Question: Can anyone please help me get the external page that the Cordova InAppBrowser loads on Android app to fit to the phone screen size ?.
I am invoking the inapp browser from a Sencha Touch app using the follwing code.
'''
var opt = 'location=no,clearcache=yes,closebuttoncaption=Back,EnableViewPortScale=yes';
window.open('http://sg-prod-mobilityapi.cloudapp.net','_blank', opt);
'''
When ever I invoke the url I get the following screen
Could anyone please help me out ?.
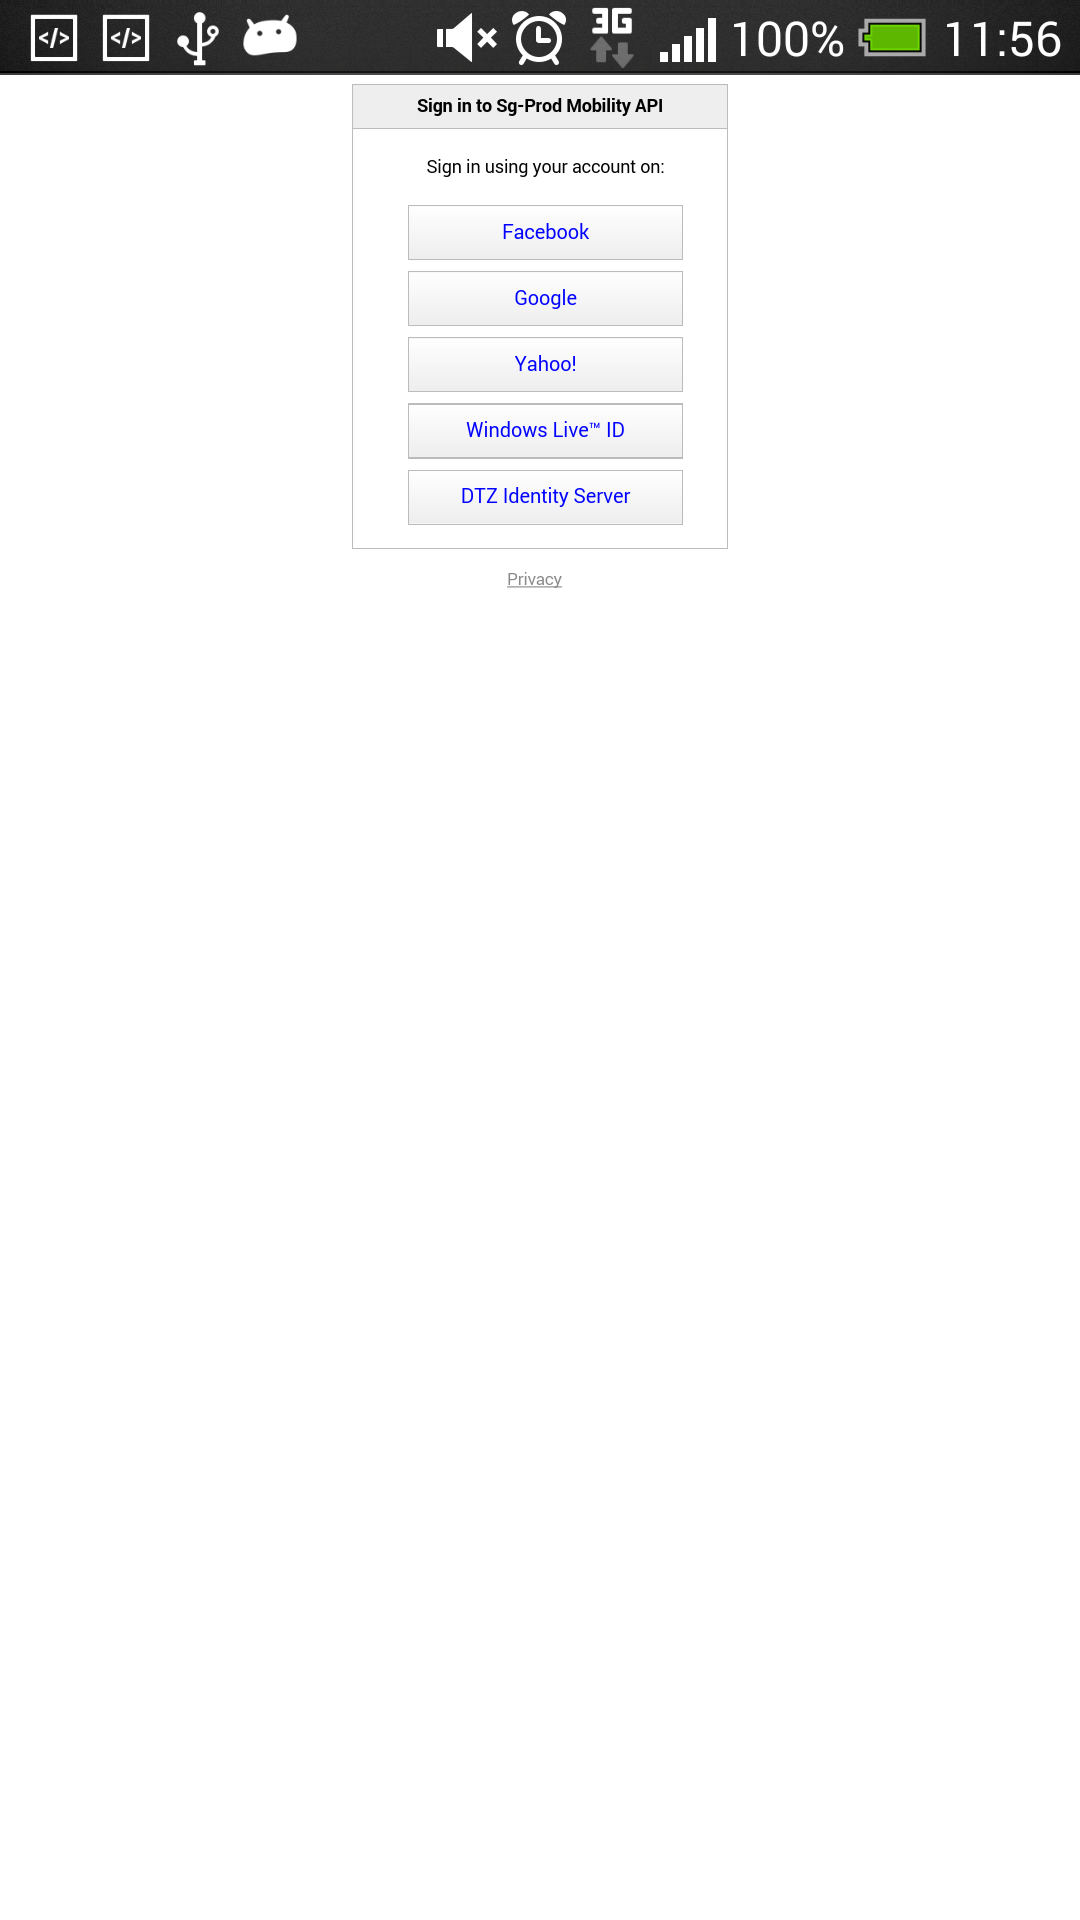
Answer: If the external page fit to the browser viewport, it should have a responsive design. I gone through that <URL>, in that the middle div is set with fixed width and height of 340x380 px. you can only enable the zooming in in app browser.
Also phonegap allow you to execute some scripts after loading the url, just like injecting scripts.
'''
var iabRef = window.open('http://sg-prod-mobilityapi.cloudapp.net', '_blank', 'location=yes');
iabRef.addEventListener('loadstop', replaceCustomStyle);
function replaceCustomStyle() {
iabRef.executeScript({
code: "var itm = document.querySelector('#Main div');
itm.setAttribute('style','width:100%');"
}, function() {
alert("Element Successfully Hijacked");
});
}
'''
Try this and it is documented <URL>